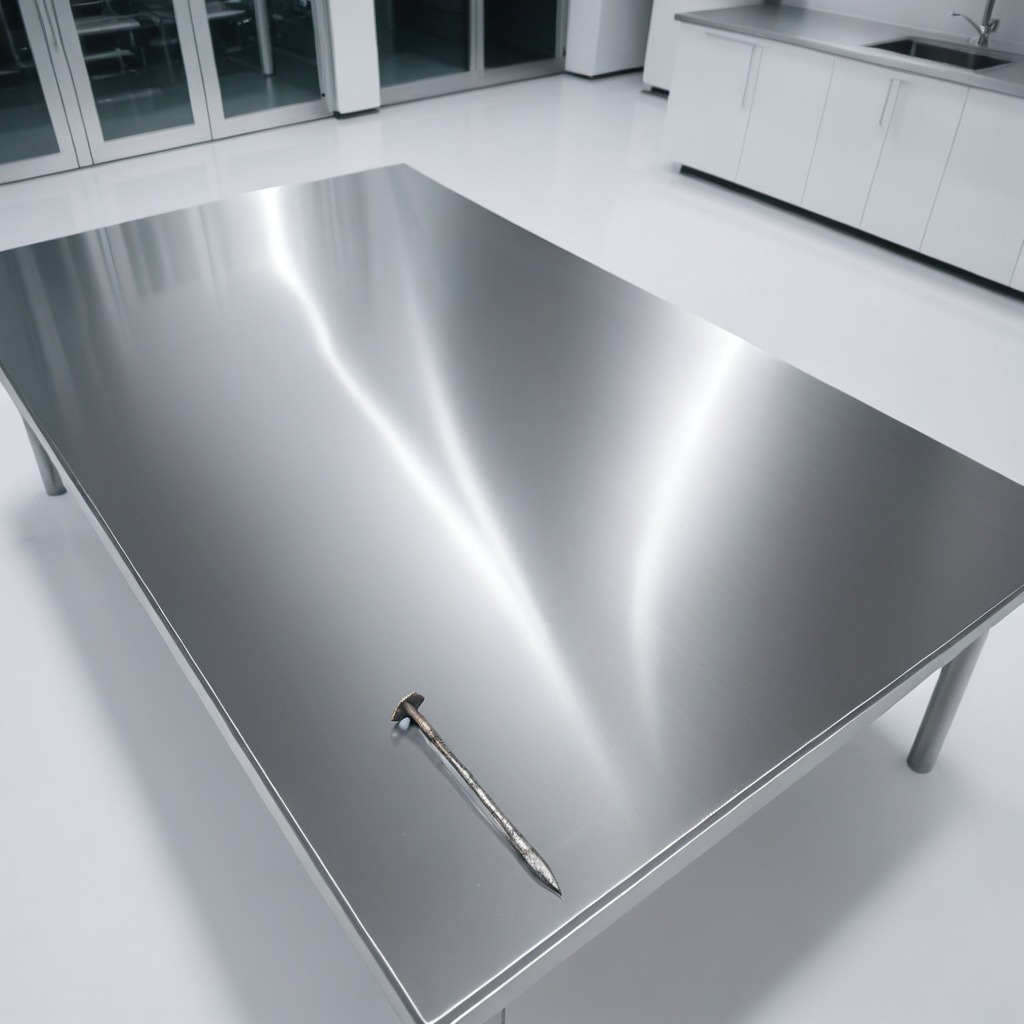
An iron nail is lying on a stainless steel table in a high-end prototyping lab.